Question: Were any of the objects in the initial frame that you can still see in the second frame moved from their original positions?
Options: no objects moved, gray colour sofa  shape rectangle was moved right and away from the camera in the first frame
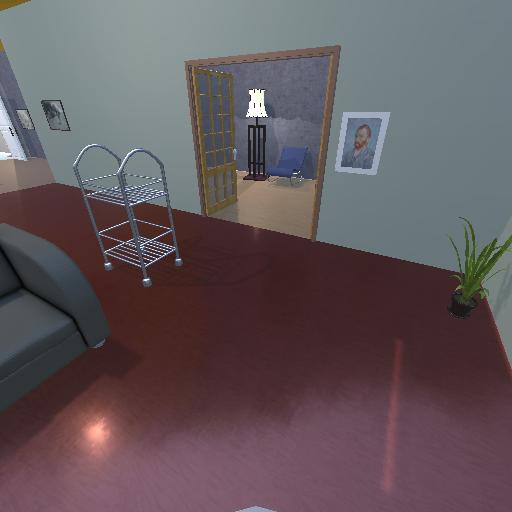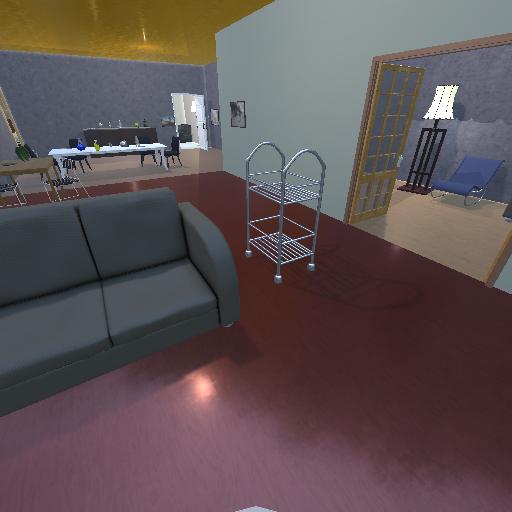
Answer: no objects moved